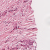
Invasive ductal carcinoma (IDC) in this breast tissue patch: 1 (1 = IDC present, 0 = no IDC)